Question: I have a bitmap image in a view flipper and I need to show the share menu in Action bar.
Once I click on share icon, should open up a share options and save to Gallery.
Topic - Share and Save
Options - Save to Gallery, and default share options like GMAIL, Hangouts, etc.
I was able to create the menu:
'''
@Override
public boolean onCreateOptionsMenu(Menu menu) {
getMenuInflater().inflate(R.menu.history_menu, menu);
MenuItem item = menu.findItem(R.id.menu_item_share);
return true;
}
'''
I am able to get the Bitmap image from flipper:
'''
@Override
public boolean onOptionsItemSelected(MenuItem item) {
switch (item.getItemId()) {
case R.id.menu_item_share:
ImageView image = (ImageView) flipper.getCurrentView();
Bitmap bitmap = ((BitmapDrawable)image.getDrawable()).getBitmap();
/*Need to know how to share and save image*/
return true;
default:
return false;
}
}
'''
I need to know whether we have any default Android share and save layout, which will show the above options, or do I have to create a custom layout?
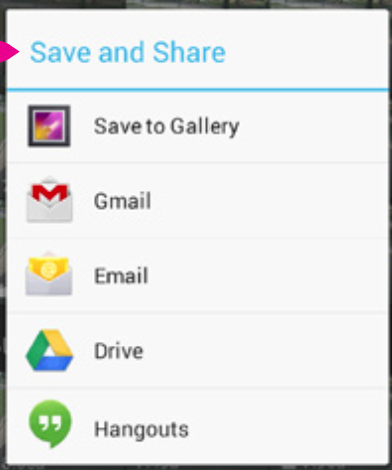
Answer: '''
public static Bitmap getBitmapFromView(View view) {
// Define a bitmap with the same size as the view
Bitmap returnedBitmap = Bitmap.createBitmap(view.getWidth(),
view.getHeight(), Bitmap.Config.ARGB_8888);
// Bind a canvas to it
Canvas canvas = new Canvas(returnedBitmap);
// Get the view's background
Drawable bgDrawable = view.getBackground();
if (bgDrawable != null)
// has background drawable, then draw it on the canvas
bgDrawable.draw(canvas);
else
// does not have background drawable, then draw white background on
// the canvas
canvas.drawColor(Color.WHITE);
// draw the view on the canvas
view.draw(canvas);
// return the bitmap
return returnedBitmap;
}
private String SaveImage(Bitmap finalBitmap) {
String root = Environment.getExternalStorageDirectory().toString();
File myDir = new File(root + "/test");
myDir.mkdirs();
Random generator = new Random();
int n = 10000;
n = generator.nextInt(n);
String fname = "Image-" + n + ".png";
File file = new File(myDir, fname);
if (file.exists())
file.delete();
try {
FileOutputStream out = new FileOutputStream(file);
finalBitmap.compress(Bitmap.CompressFormat.JPEG, 90, out);
out.flush();
out.close();
} catch (Exception e) {
e.printStackTrace();
}
return file.getAbsolutePath();
}
'''
And for sharing
'''
Bitmap b = getBitmapFromView(root);
String s = SaveImage(b);
Intent sharingIntent = new Intent(
Intent.ACTION_SEND);
Uri screenshotUri = Uri.parse(s);
sharingIntent.setType("image/*");
sharingIntent.putExtra(Intent.EXTRA_STREAM,
Uri.fromFile(new File(s)));
sharingIntent.putExtra(Intent.EXTRA_TEXT,
"save to gallery");
startActivity(sharingIntent);
'''